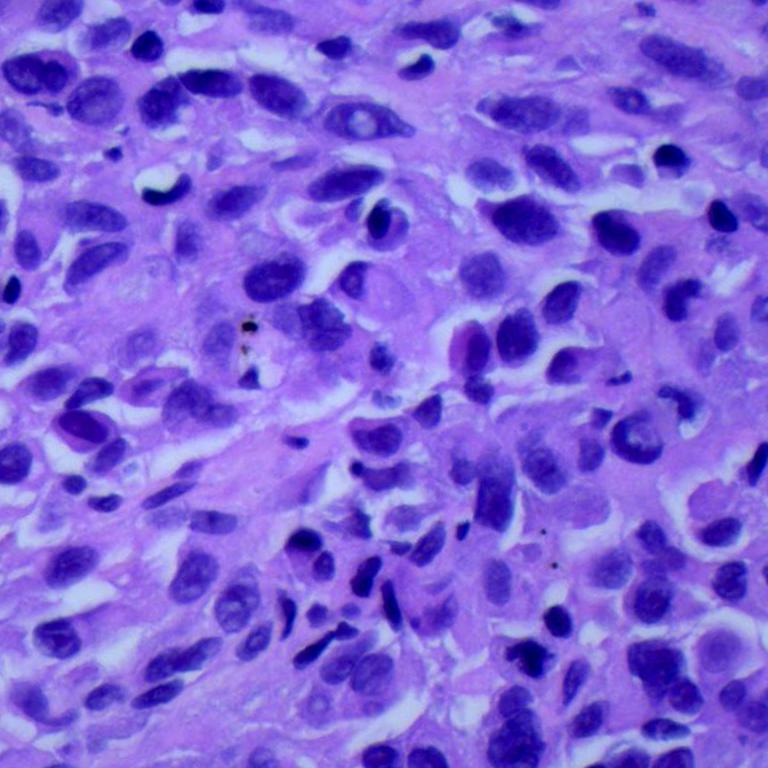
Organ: lung
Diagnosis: adenocarcinomas